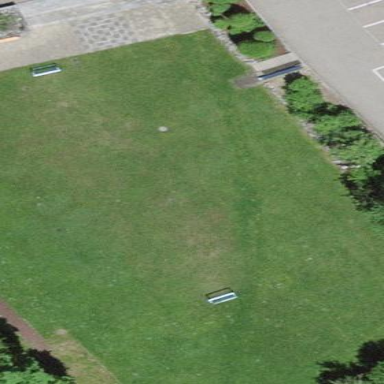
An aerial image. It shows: Playground on grass surface within recreation ground area.